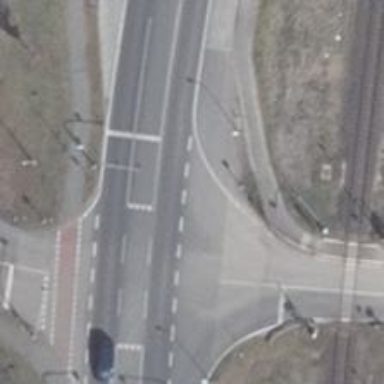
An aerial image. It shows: Crossing with traffic signals.